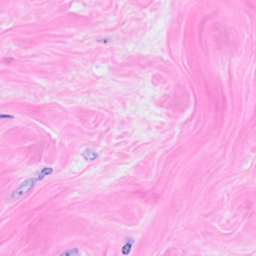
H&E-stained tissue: Breast